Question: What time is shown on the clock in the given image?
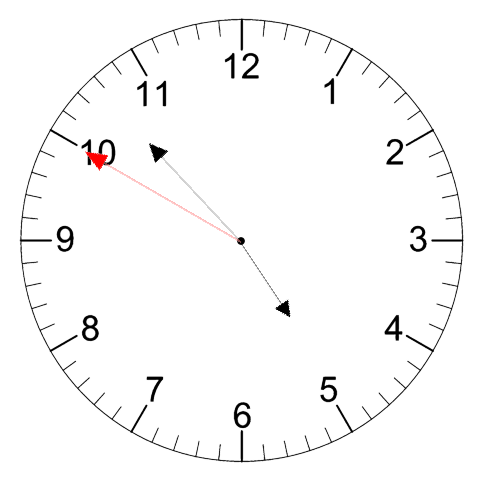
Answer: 04:52:50